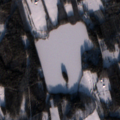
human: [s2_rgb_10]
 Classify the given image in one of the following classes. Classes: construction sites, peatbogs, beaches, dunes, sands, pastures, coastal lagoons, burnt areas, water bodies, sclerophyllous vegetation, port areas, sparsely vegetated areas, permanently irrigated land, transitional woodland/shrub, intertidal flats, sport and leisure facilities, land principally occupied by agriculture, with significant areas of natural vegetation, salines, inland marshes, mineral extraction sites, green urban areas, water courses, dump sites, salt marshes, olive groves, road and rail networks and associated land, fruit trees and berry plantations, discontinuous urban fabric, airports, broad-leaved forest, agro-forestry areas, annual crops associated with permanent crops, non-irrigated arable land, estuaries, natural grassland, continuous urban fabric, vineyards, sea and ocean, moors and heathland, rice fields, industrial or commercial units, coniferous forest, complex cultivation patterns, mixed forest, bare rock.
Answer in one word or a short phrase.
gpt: land principally occupied by agriculture, with significant areas of natural vegetation, mixed forest, transitional woodland/shrub, water bodies